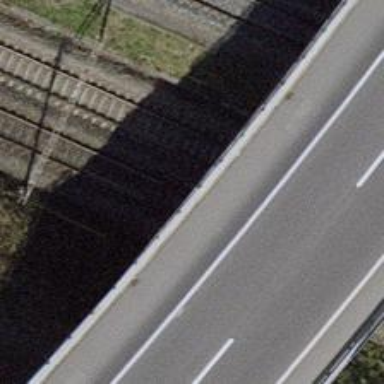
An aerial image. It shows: Railway with electrified contact lines.